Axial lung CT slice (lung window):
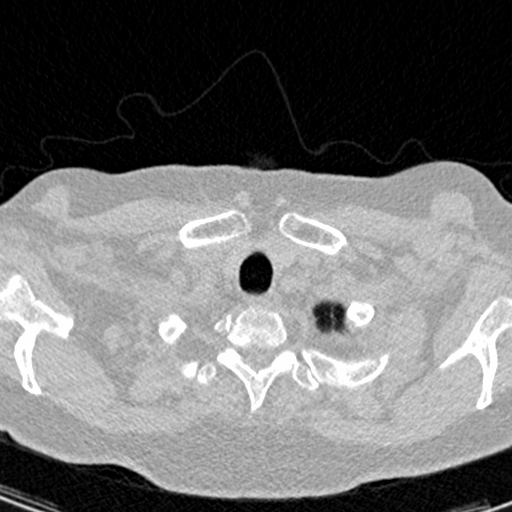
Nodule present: no